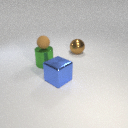
large blue metal cube in front of large brown metal sphere